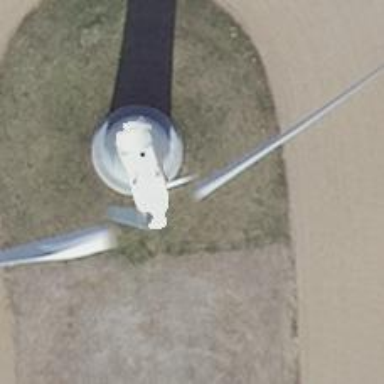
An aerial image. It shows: Wind generator using wind turbines of horizontal axis.